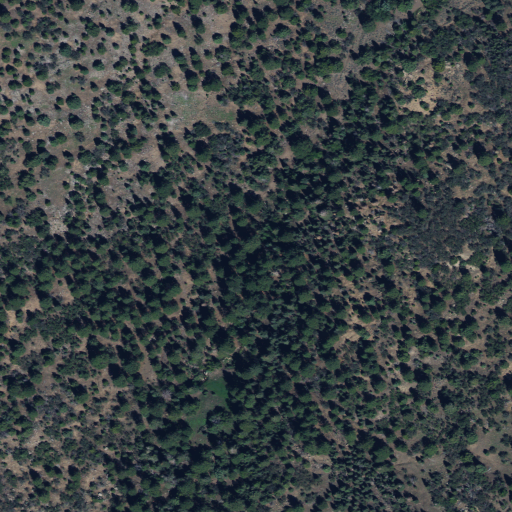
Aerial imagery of valley in Utah named Rock Canyon containing only evergreen forest